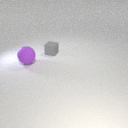
large purple rubber sphere in front of small gray rubber cube